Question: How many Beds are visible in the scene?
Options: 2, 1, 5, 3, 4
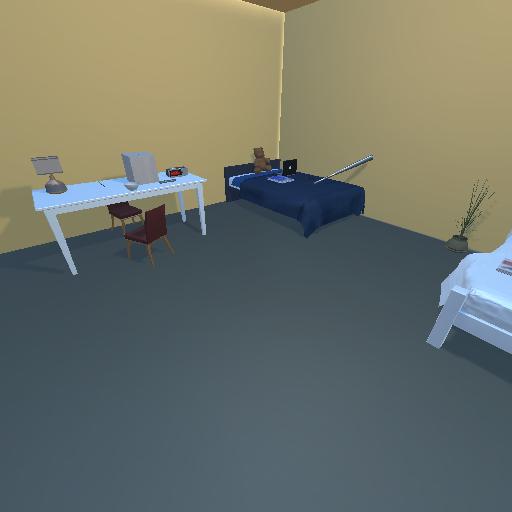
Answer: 2